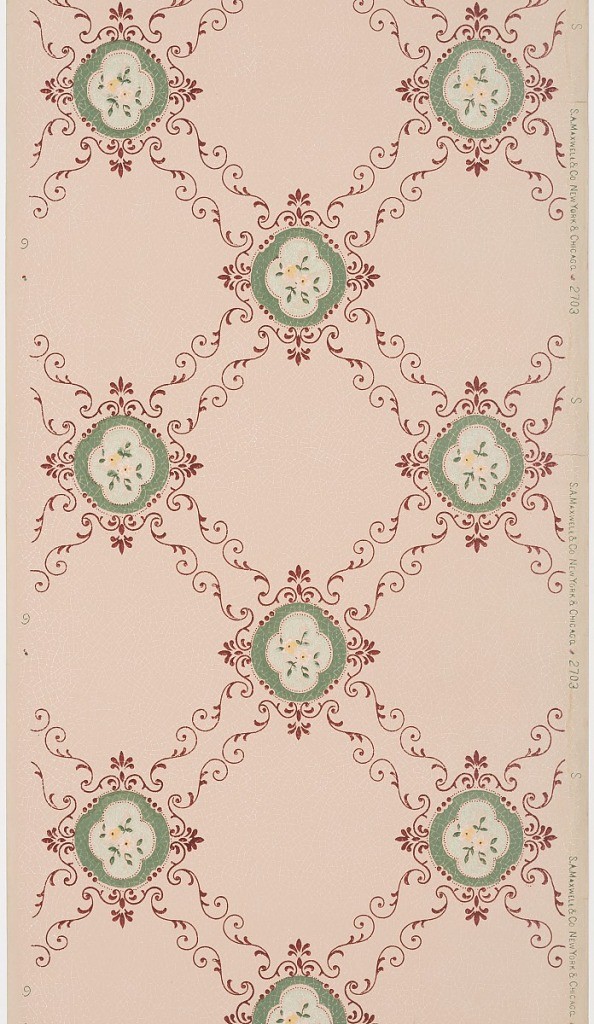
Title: Ceiling paper
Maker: Maxwell & Co., S.A., Chicago, Illinois, USA
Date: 1905–1915
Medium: Machine-printed paper, liquid mica
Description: On beige ground, scrolled red treillage with circular medallions at interstices composed of round green circles, inside which are scalloped shapes in light blue containing small cluster of yellow and white flowers.